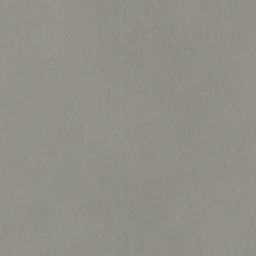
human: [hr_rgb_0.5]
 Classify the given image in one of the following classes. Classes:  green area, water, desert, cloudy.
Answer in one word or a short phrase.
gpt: cloudy